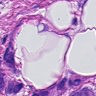
Metastatic tissue present: yes